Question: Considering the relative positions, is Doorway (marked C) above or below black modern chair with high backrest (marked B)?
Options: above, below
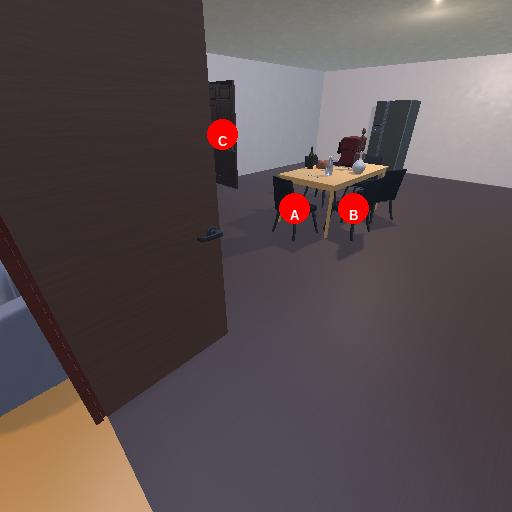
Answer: above